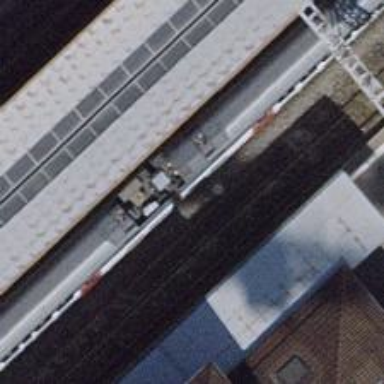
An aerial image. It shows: Railway stop with public transport stop position.